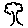
Label: tree